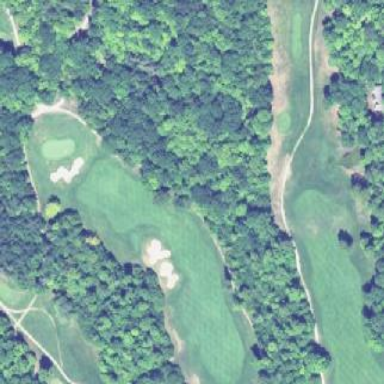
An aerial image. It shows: Golf fairway surrounded by grass.